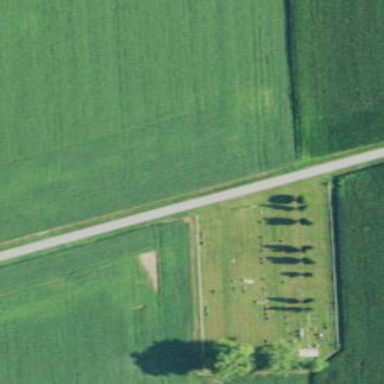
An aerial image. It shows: Graveyard.